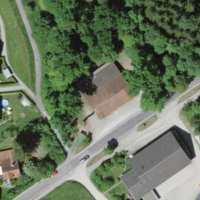
EUNIS habitat code: 55
Species observed at this site:
Porcellio scaber
Aesculus hippocastanum